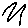
Label: zigzag